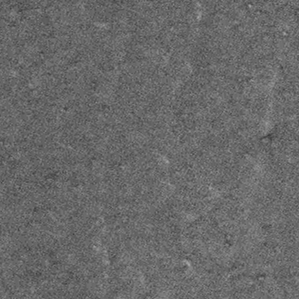
Label: frost